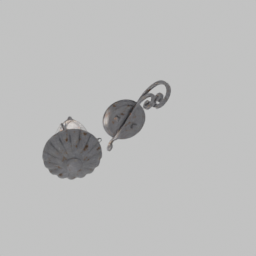
Label: lighting